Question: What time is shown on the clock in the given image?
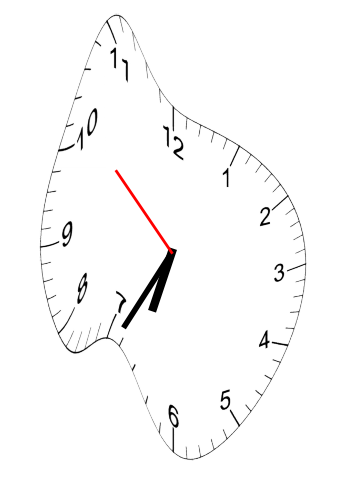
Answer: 06:34:52